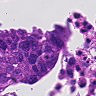
Metastatic tissue present: yes